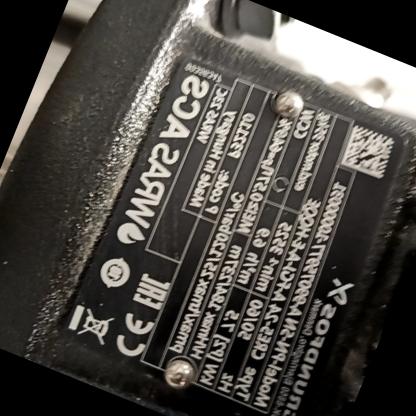
Klasa: tabliczka-znamionowa